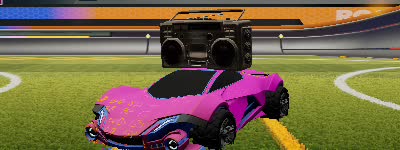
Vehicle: werewolf